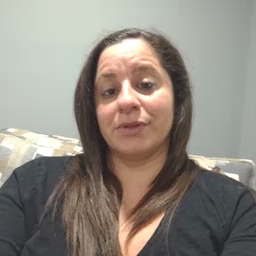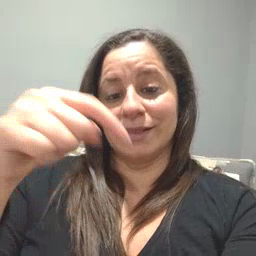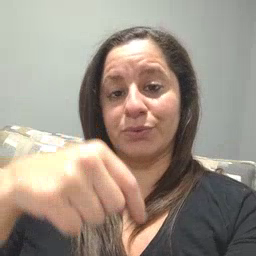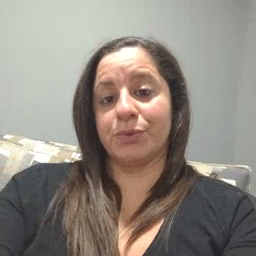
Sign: down